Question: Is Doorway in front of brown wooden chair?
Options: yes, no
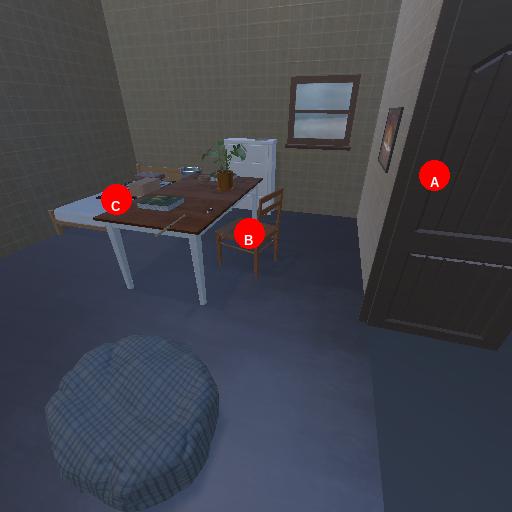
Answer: yes